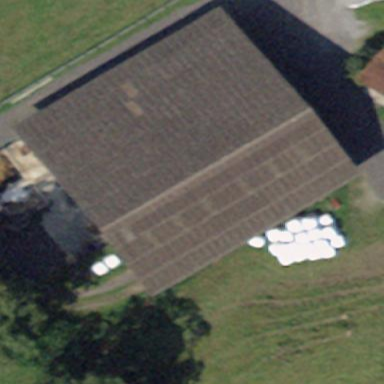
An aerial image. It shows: Barn.